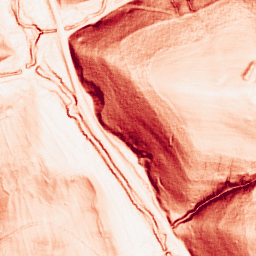
Category: morphological
Decomposition family: morphological_gradient
Decomposition parameters: size: 3
shape: square
Upsampling method: quintic
Upsampling parameters: scale: 4
Upsampling scale: 4